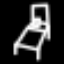
Label: bed